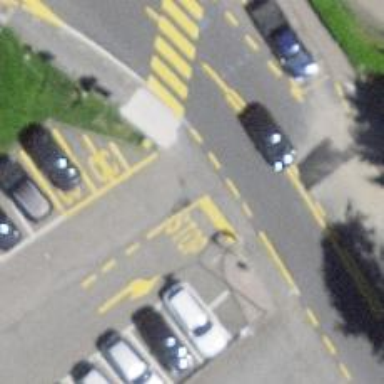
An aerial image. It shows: Raised kerb.